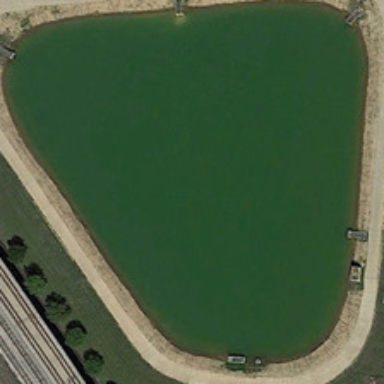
A pond is near some green trees and railways .